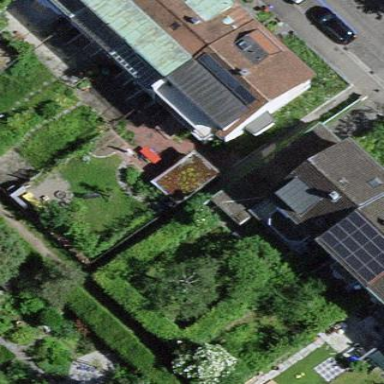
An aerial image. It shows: Terrace building.